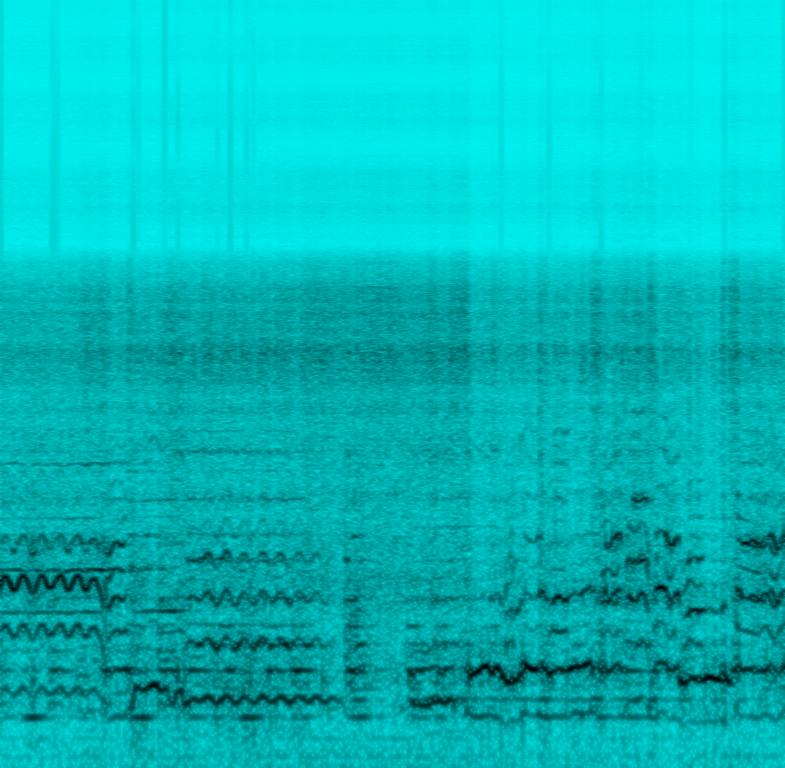
The Folk song features muffled mixed vocals singing over, what it sounds like, orchestra in the background. The recording is so noisy and low quality that the listener can barely hear the actual song. It is mono and it sounds vintage and sentimental.